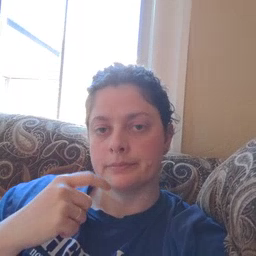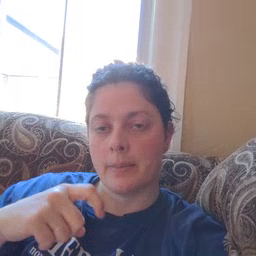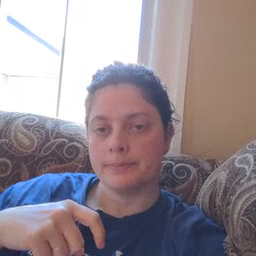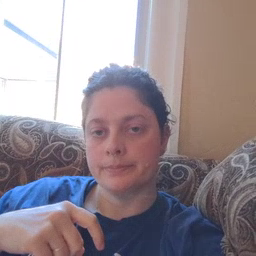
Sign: time